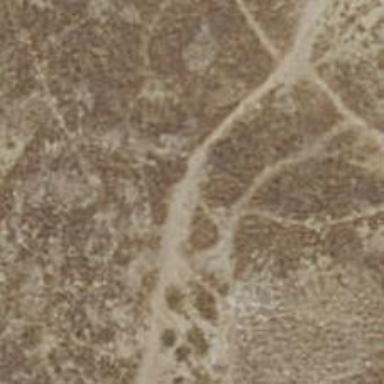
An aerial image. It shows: Dirt path.